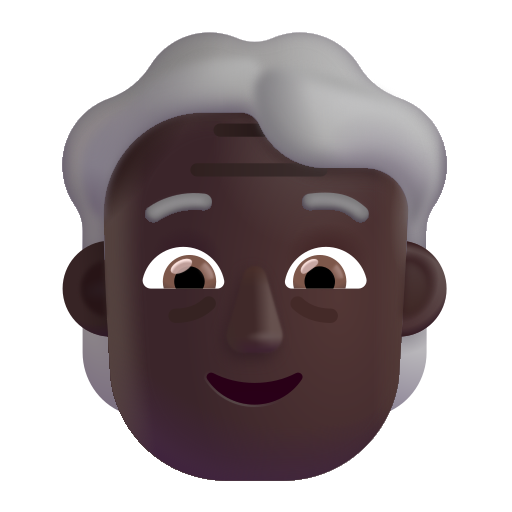
older person color dark